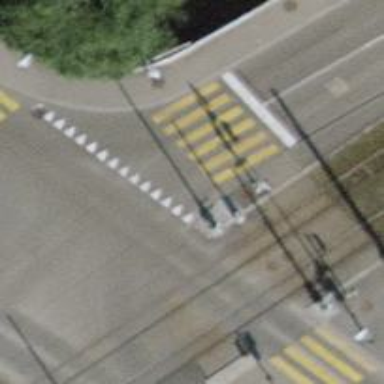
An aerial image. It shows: Crossing with traffic signals.